Field crop: maize
Growth stage: 1
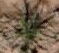
Species: salsola